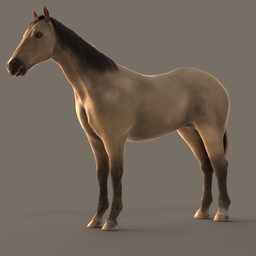
Label: animals